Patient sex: F
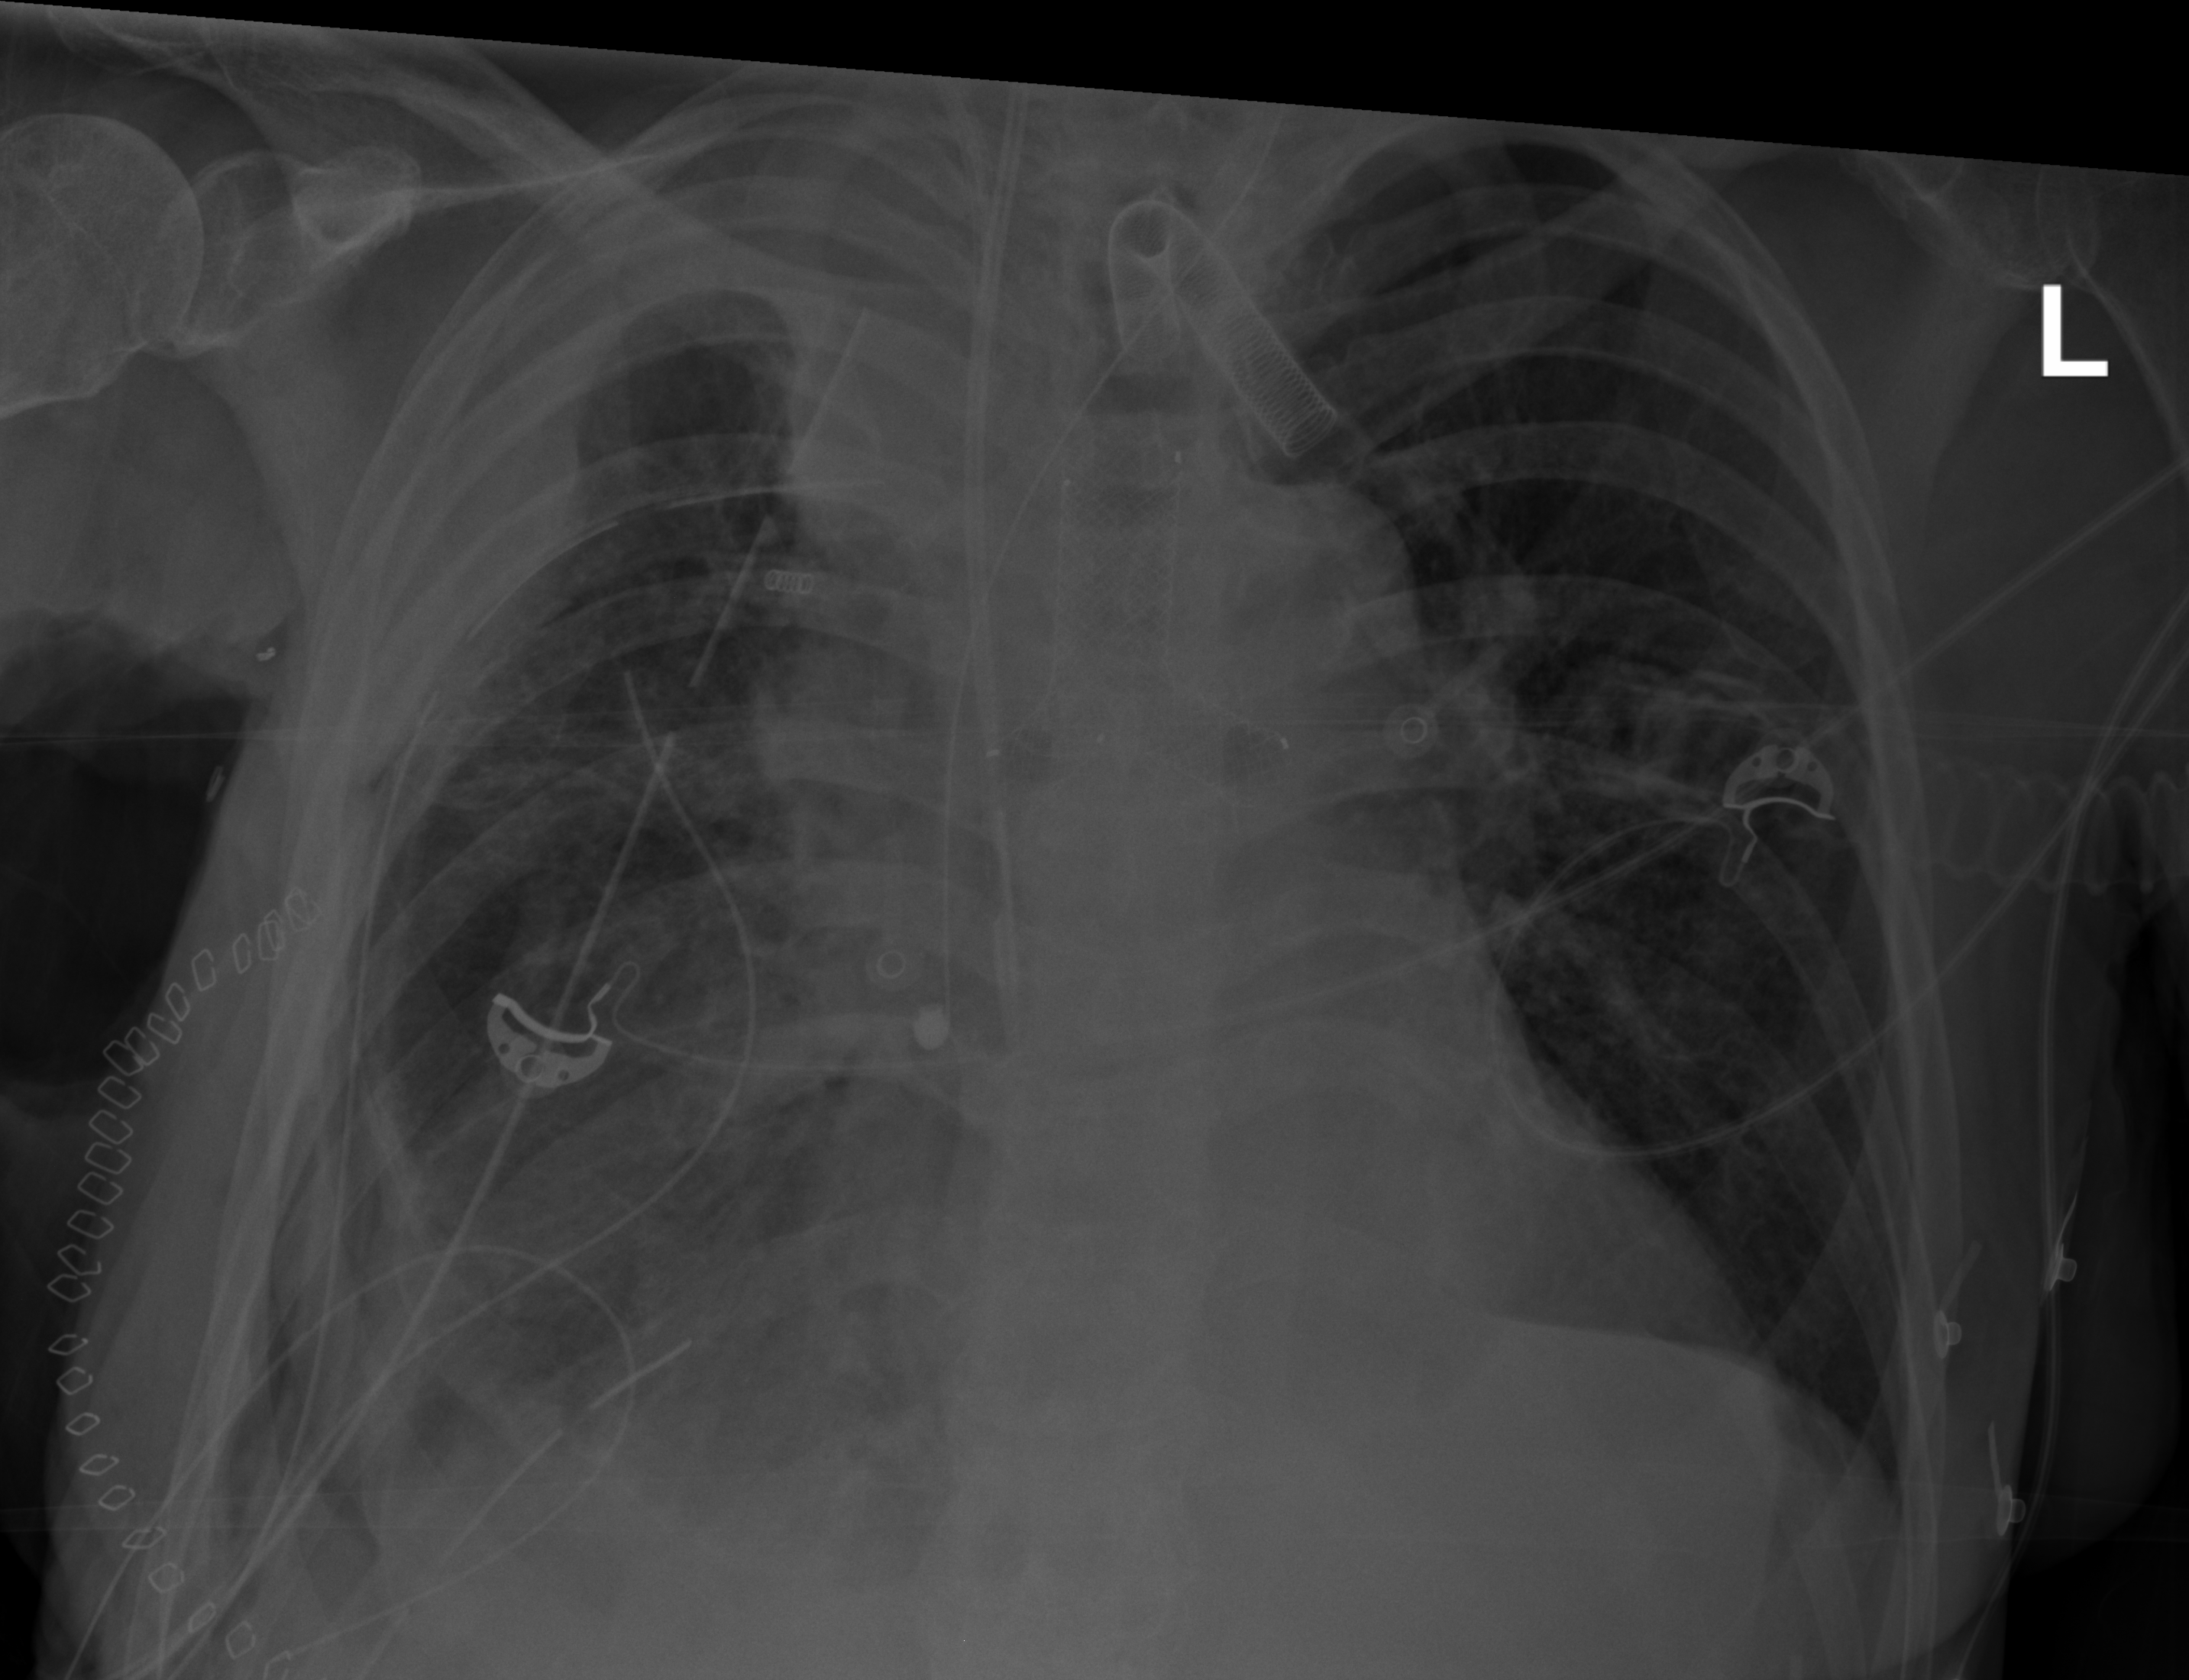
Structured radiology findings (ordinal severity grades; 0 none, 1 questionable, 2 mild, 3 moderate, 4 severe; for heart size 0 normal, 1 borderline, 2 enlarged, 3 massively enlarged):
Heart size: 0
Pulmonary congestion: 0
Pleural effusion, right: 3
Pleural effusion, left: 0
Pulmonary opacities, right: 2
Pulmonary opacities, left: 0
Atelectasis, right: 3
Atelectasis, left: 0